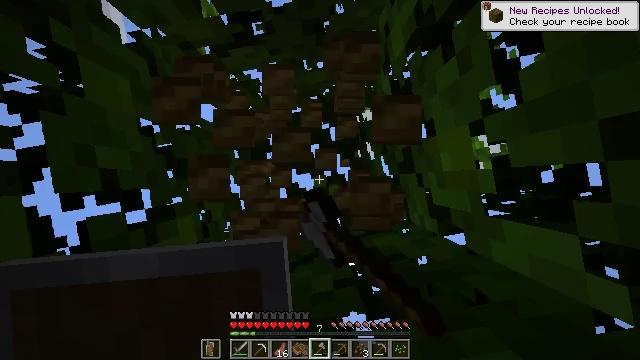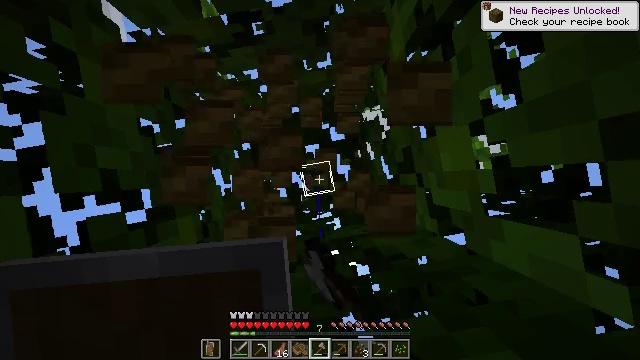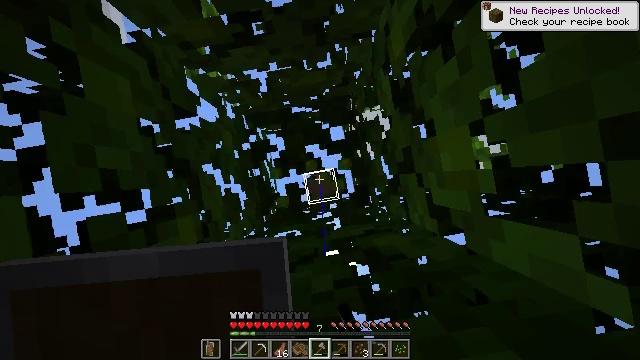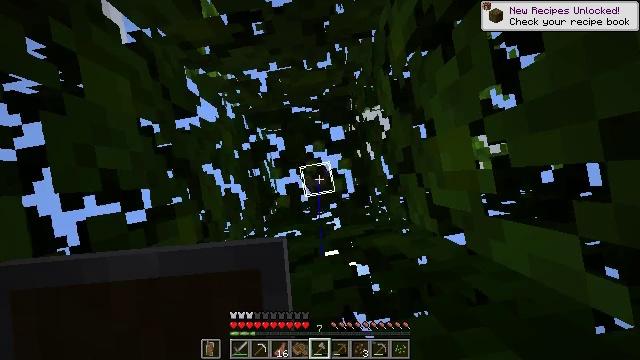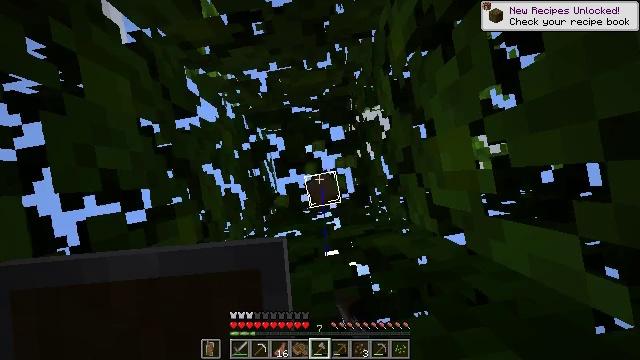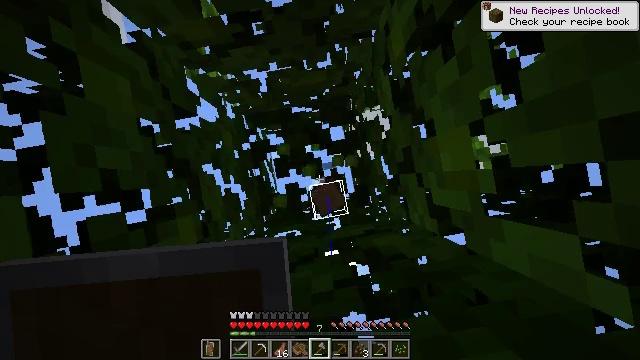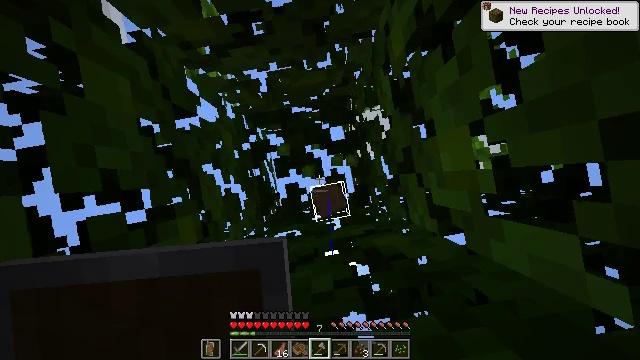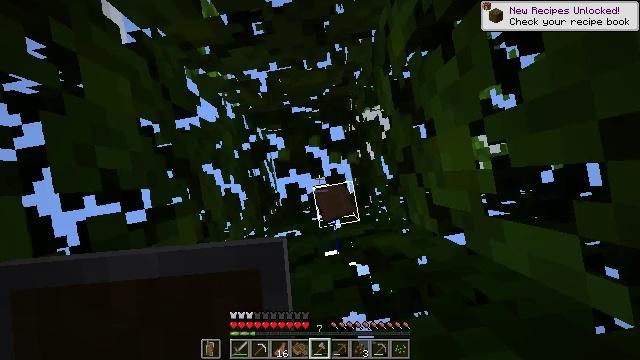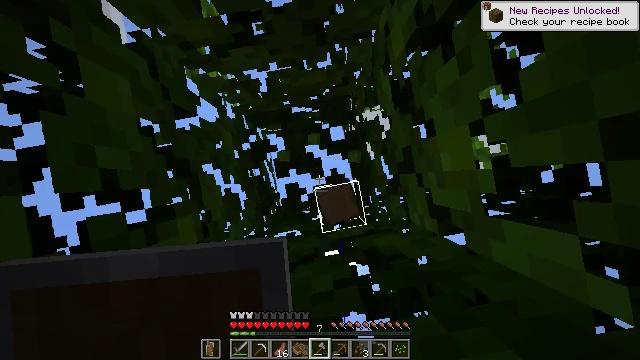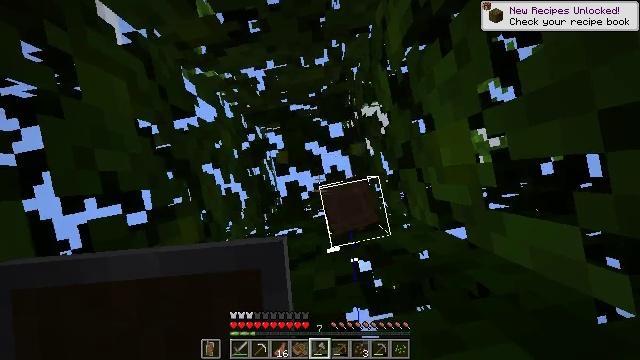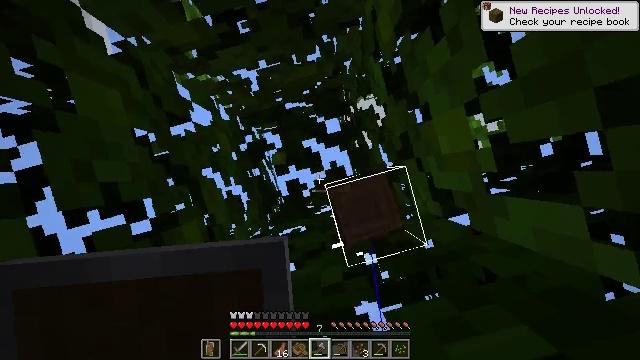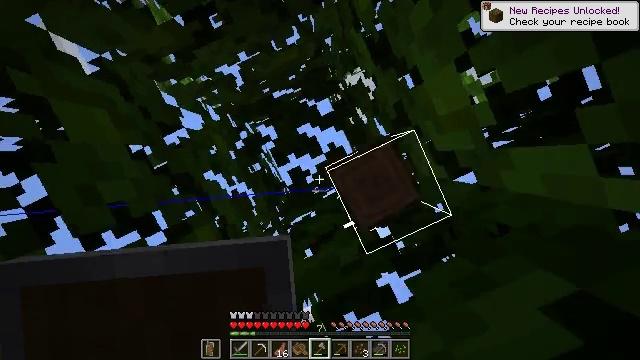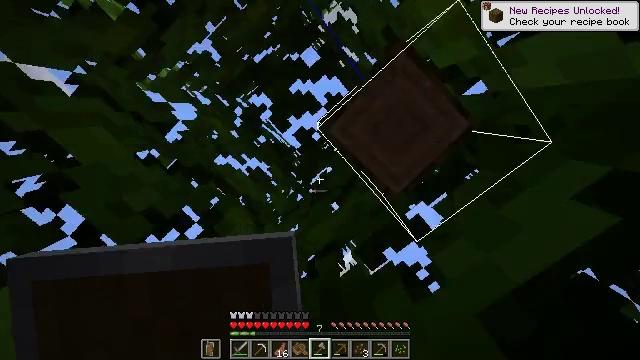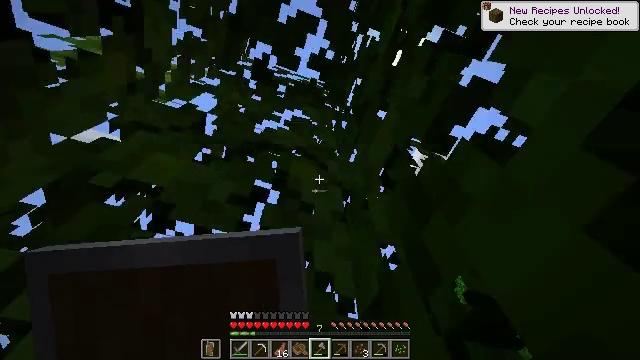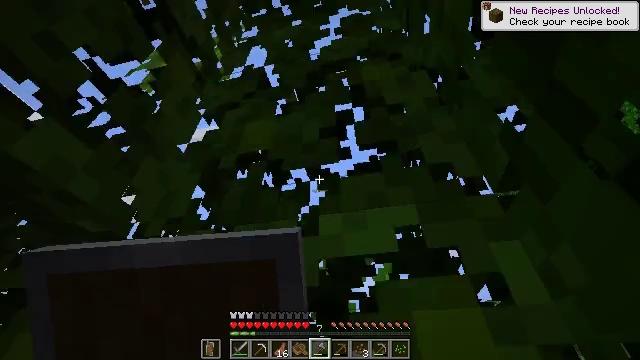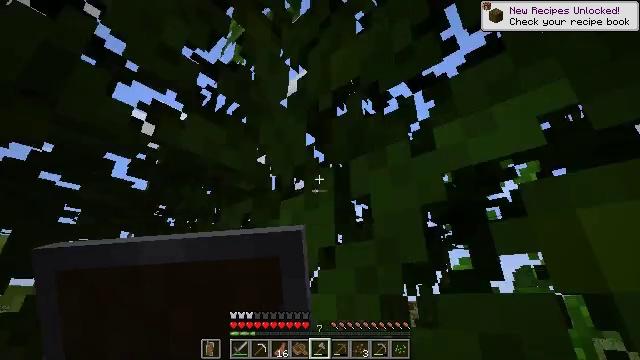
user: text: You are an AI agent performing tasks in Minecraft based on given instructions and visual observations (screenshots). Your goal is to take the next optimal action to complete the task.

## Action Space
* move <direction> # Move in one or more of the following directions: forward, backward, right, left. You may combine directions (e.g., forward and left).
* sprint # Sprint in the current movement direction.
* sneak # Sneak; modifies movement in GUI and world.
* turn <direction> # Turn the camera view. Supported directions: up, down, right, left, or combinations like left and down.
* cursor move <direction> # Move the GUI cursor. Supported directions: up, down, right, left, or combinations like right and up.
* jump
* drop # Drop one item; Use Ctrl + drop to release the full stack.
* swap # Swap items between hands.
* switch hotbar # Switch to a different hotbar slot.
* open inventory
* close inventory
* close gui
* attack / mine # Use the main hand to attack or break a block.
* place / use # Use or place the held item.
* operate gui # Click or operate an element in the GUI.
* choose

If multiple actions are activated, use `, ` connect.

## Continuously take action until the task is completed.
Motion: motion action
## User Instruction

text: Use right equipment to gather melon.
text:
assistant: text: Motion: attack / mine
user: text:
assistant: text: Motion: attack / mine
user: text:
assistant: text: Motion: attack / mine
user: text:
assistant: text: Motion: attack / mine
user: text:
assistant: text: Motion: attack / mine
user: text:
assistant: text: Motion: no_op
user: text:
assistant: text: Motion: no_op
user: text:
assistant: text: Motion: no_op
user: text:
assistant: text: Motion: turn left
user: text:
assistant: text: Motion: turn left
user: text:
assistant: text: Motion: turn left and down
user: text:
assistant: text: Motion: turn left and down
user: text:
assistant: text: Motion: turn left and down
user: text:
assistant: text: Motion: turn left and down
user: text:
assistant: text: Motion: turn left and down
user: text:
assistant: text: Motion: move forward, turn left and down
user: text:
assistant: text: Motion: move forward, turn left and down
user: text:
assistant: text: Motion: move forward, turn left and down
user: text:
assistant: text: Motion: move forward, turn left and down
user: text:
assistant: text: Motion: move forward, sprint, turn left and down
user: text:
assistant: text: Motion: move forward, sprint, turn down
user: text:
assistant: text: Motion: move forward, sprint
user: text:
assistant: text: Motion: move forward, sprint
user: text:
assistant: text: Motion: move forward, sprint
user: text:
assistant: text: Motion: move forward, sprint
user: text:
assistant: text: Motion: move forward, sprint
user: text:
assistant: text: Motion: move forward, sprint
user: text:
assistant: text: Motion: move forward, sprint
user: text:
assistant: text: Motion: move forward, sprint, turn right and up
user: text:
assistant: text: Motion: move forward, sprint, turn right and up